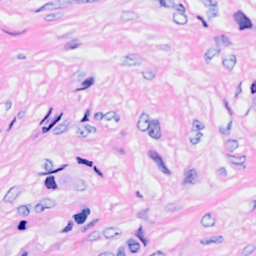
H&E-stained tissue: Breast